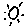
Label: sun